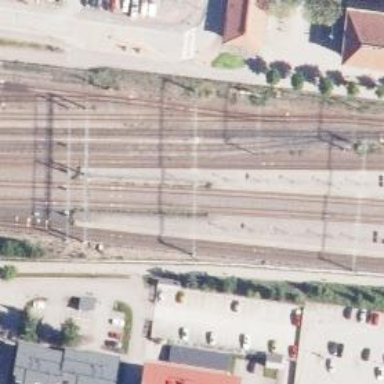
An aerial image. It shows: Railway signal.